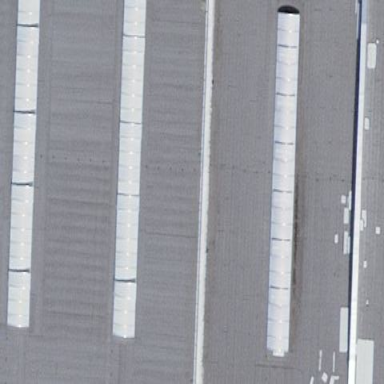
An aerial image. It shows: Industrial building.